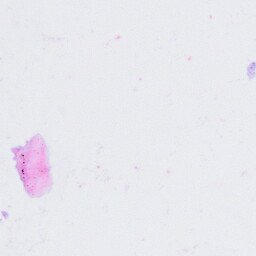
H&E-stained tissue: Cervix